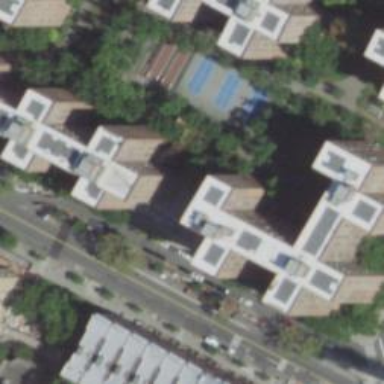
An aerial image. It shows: Apartment building with flat concrete roof.